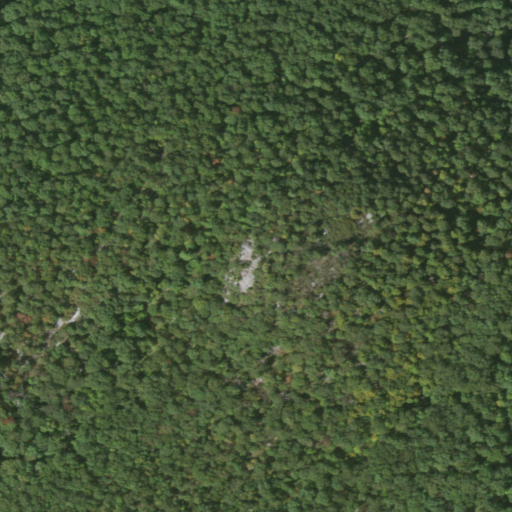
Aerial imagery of mountain in New York named Black Rock containing only deciduous forest